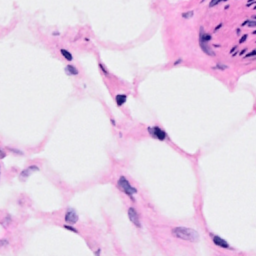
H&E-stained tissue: Breast